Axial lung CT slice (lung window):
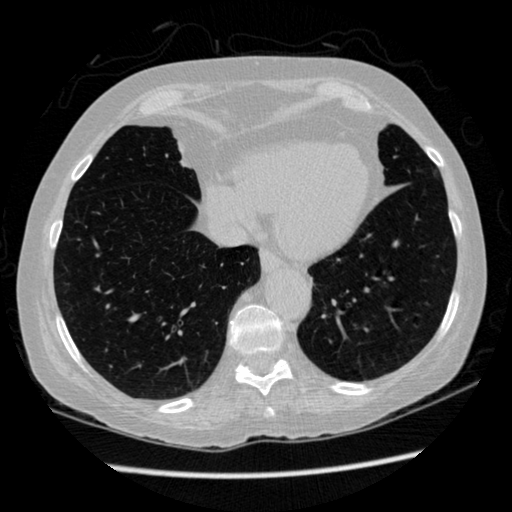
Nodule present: no